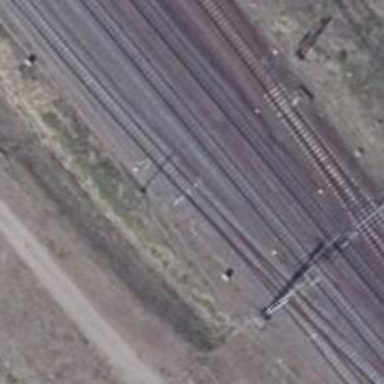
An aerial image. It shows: Railway switch with turnout to the right.